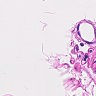
Metastatic tissue present: no